Aerial crown-view tile of a tropical tree (Barro Colorado Island, Panama), acquired 20240918:
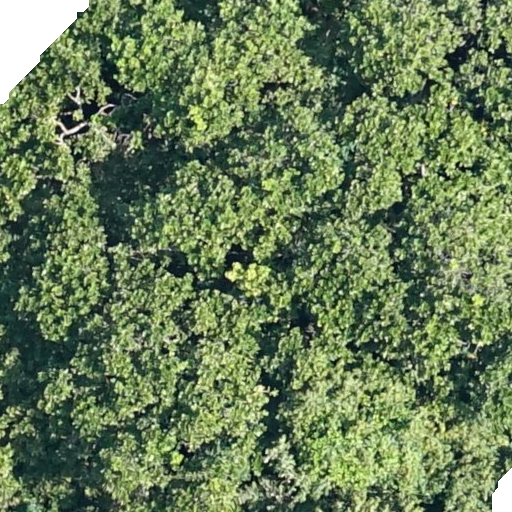
Species: Anacardium excelsum
GBIF accepted scientific name: Anacardium excelsum
Crown area: 642.421 m²